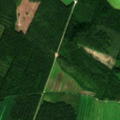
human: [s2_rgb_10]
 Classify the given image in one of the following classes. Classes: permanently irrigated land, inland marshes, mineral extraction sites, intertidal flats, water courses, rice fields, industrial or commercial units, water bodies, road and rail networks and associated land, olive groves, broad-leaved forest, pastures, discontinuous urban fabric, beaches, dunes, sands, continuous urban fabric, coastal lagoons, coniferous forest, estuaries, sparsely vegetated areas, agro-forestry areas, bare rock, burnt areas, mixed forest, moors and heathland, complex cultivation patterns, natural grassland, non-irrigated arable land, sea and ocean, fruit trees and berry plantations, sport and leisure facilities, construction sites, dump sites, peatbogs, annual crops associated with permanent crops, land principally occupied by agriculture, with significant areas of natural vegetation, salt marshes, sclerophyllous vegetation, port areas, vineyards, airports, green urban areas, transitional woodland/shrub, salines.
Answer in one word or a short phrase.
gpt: non-irrigated arable land, broad-leaved forest, coniferous forest, mixed forest